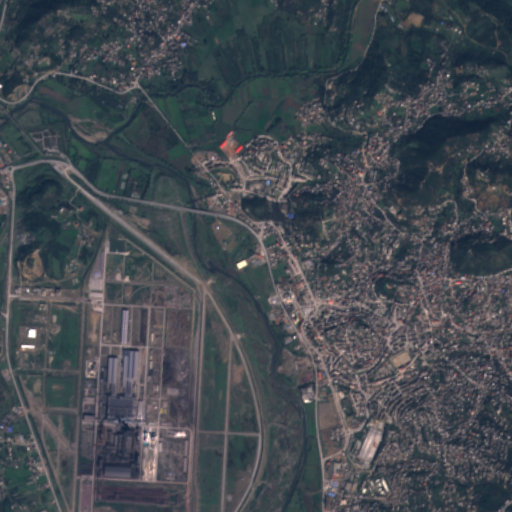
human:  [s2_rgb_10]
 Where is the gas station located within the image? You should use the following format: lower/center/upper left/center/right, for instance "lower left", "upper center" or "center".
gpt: The gas station is located in the lower center of the image.
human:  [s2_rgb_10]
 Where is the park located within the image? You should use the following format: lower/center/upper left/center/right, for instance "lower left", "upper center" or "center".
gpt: The park is located in the lower right of the image.
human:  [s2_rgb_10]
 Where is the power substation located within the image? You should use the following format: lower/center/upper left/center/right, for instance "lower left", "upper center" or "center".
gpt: The power substation is located in the lower left of the image.
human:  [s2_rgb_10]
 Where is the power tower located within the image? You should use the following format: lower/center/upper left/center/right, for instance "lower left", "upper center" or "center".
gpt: The power tower is located in the lower left of the image.
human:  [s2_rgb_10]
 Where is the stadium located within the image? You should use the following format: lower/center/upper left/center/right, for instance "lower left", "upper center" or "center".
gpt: The stadium is located in the lower right of the image.
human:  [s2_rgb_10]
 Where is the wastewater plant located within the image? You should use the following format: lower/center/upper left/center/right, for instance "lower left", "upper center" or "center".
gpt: The wastewater plant is located in the upper left of the image.
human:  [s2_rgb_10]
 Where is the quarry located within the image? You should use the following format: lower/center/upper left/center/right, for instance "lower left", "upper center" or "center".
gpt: There is no quarry in the image.